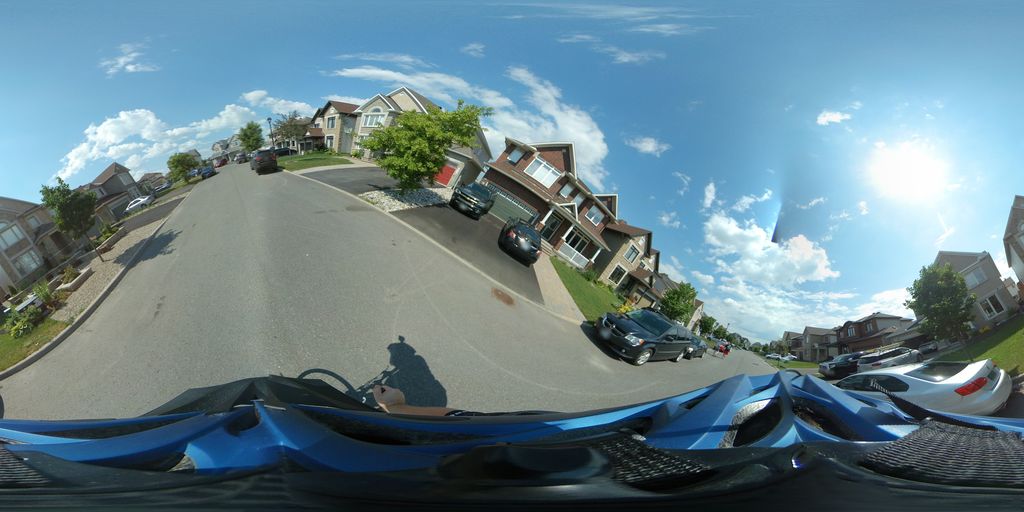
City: ottawa-gatineau